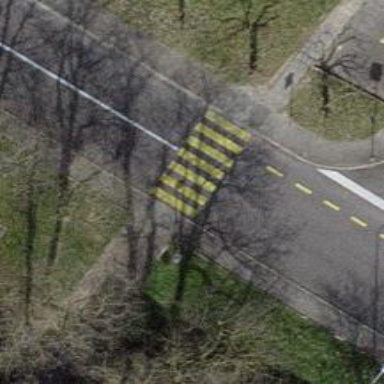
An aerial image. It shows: Uncontrolled road crossing.